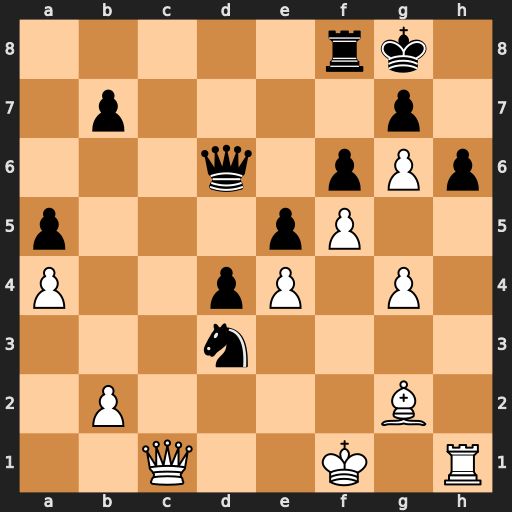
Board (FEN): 5rk1/1p4p1/3q1pPp/p3pP2/P2pP1P1/3n4/1P4B1/2Q2K1R
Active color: w
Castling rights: -
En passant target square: -
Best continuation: Qc4+ Kh8 Qxd3